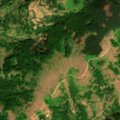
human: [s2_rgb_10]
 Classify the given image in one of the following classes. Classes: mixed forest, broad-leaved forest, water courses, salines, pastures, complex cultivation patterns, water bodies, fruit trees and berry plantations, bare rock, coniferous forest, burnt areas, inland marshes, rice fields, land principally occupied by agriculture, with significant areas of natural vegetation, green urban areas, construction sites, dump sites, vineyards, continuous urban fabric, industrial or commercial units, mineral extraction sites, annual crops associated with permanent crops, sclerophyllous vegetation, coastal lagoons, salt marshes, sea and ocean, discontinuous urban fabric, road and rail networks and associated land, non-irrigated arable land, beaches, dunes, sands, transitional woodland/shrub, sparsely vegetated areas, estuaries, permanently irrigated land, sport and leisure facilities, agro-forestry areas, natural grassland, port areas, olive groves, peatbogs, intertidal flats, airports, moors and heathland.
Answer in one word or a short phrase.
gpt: broad-leaved forest, natural grassland, transitional woodland/shrub